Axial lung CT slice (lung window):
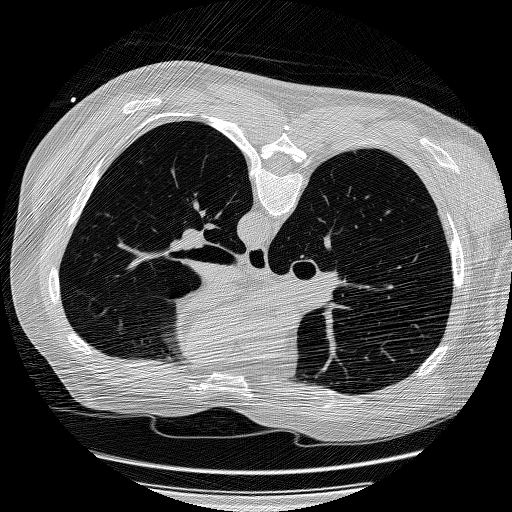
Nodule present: no